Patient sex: M
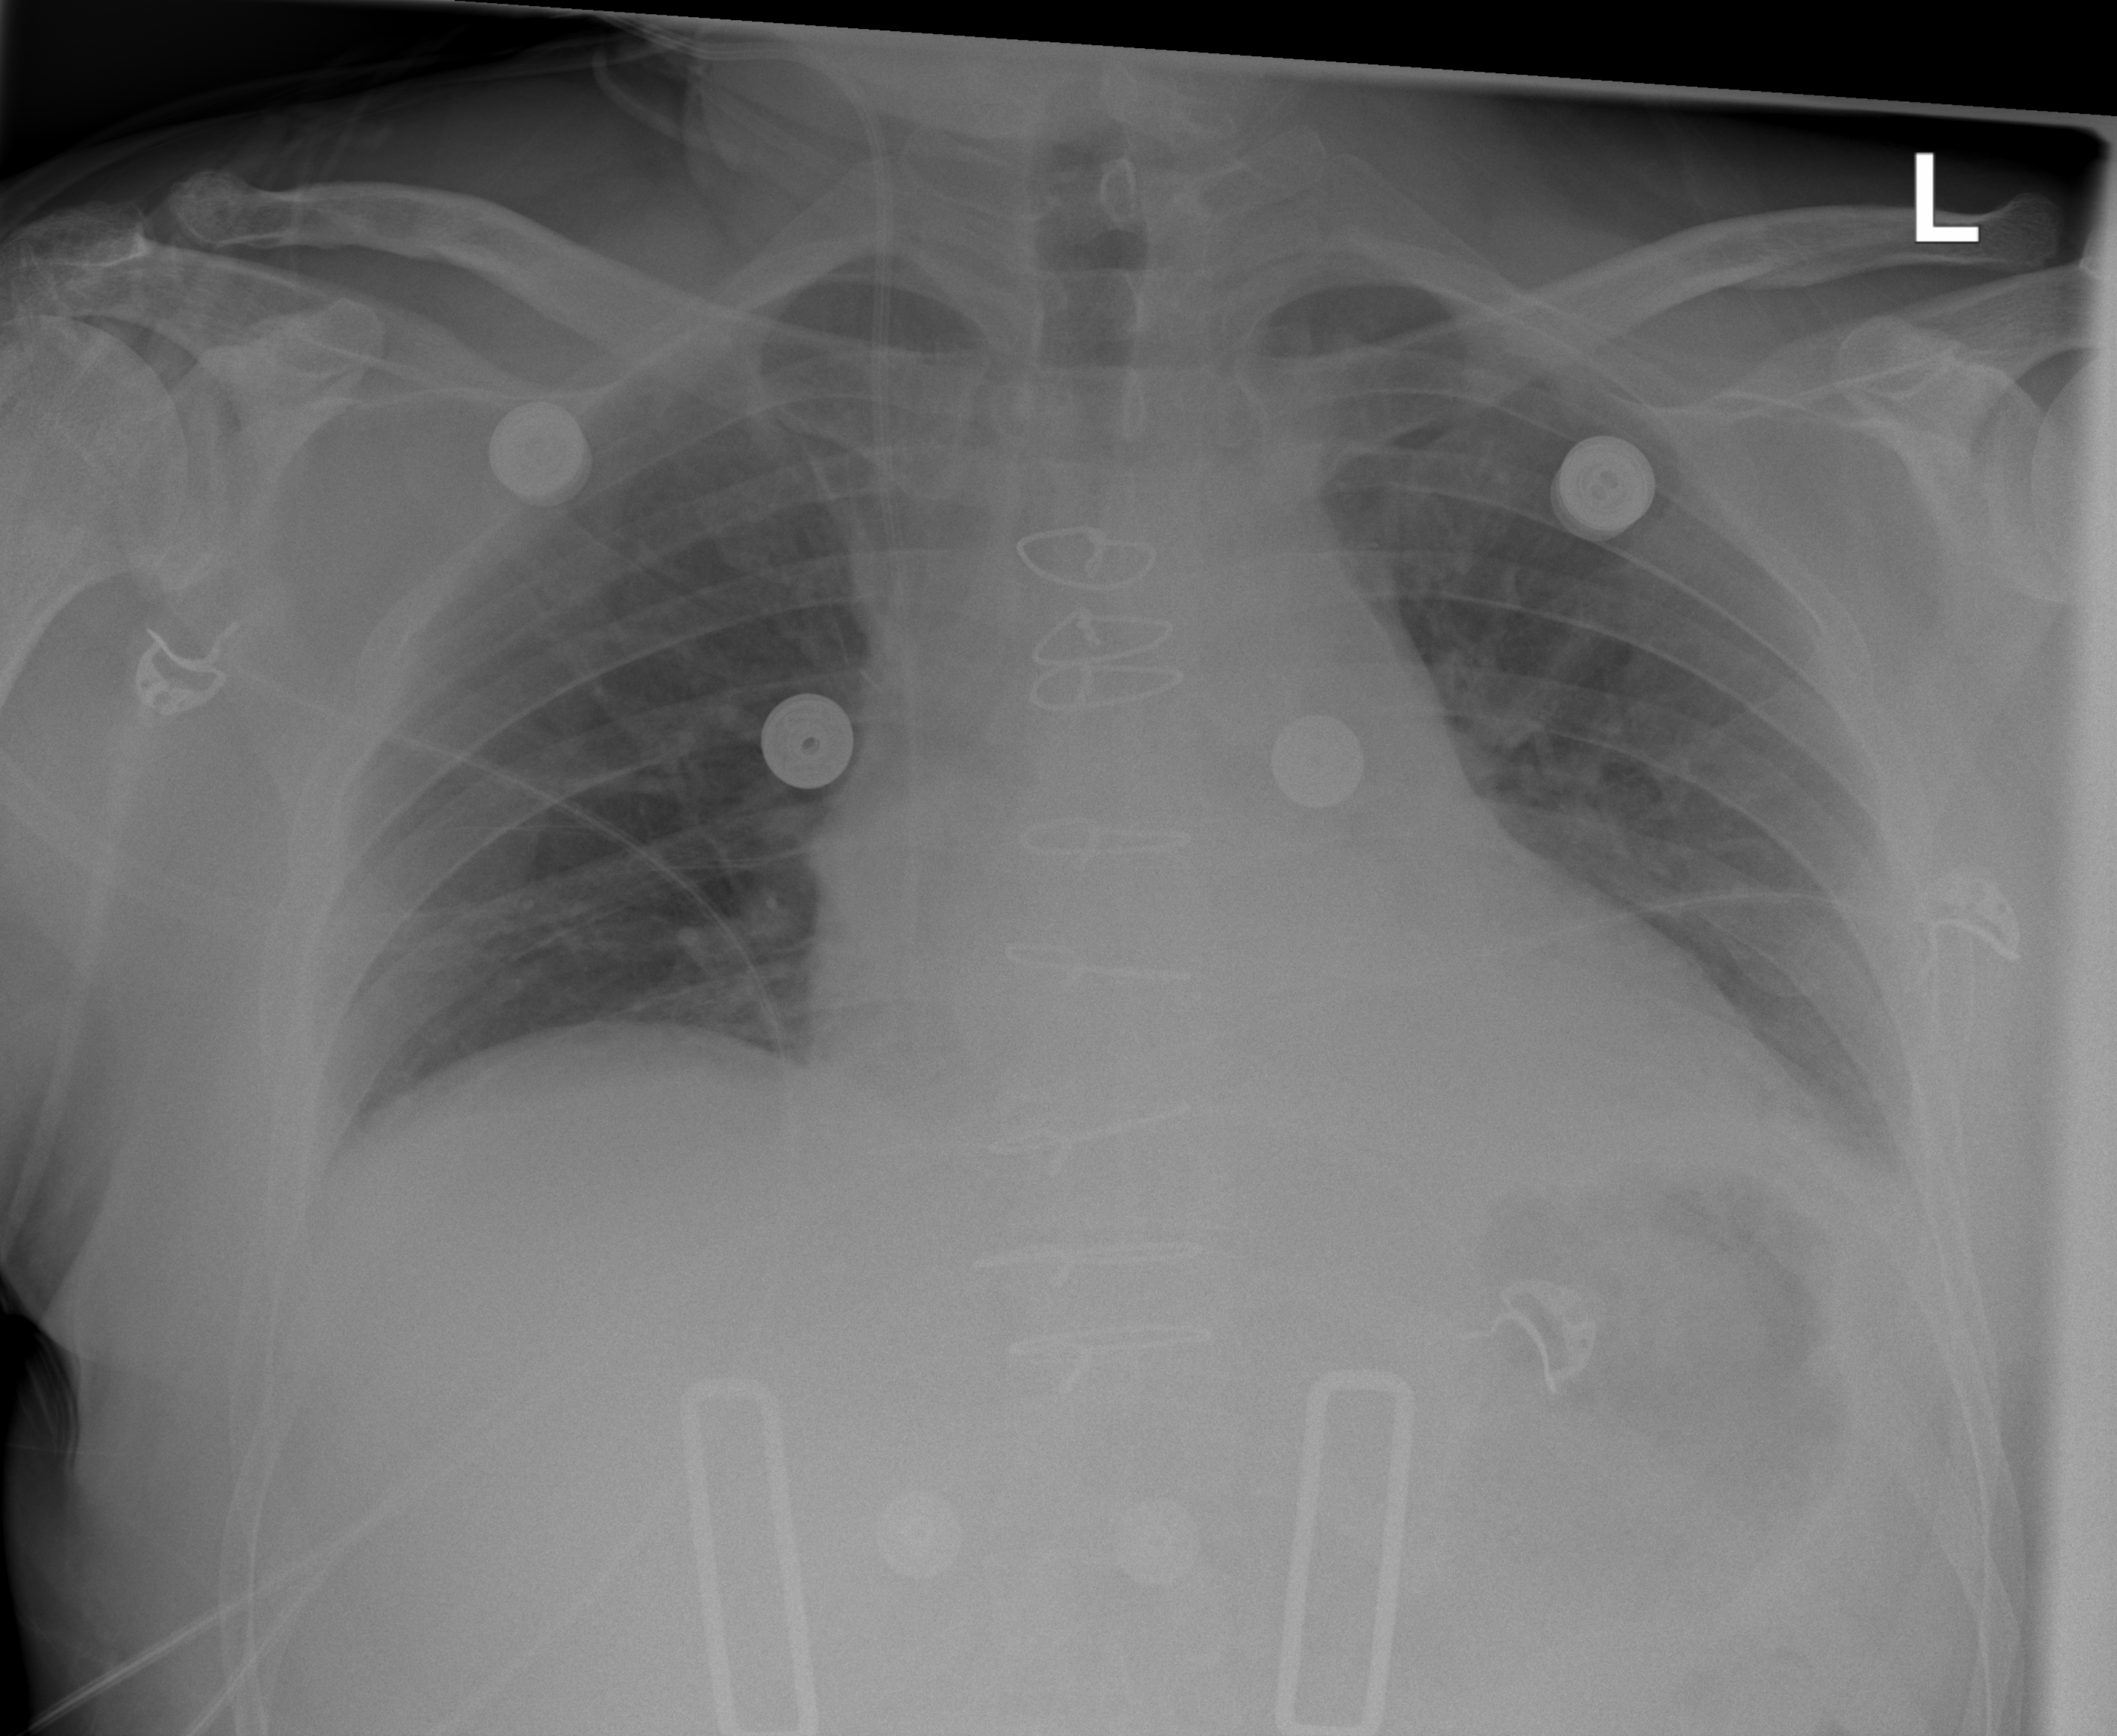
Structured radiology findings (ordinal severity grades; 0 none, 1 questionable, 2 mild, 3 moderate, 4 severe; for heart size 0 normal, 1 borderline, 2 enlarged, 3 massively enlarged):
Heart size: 2
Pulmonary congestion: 0
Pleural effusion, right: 0
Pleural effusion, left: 1
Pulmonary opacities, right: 0
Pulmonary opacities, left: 0
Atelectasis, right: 0
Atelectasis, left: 2